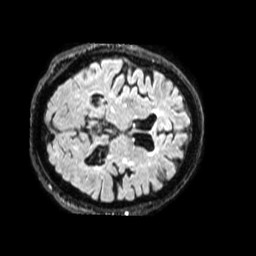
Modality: FLAIR
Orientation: axial
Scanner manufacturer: philips
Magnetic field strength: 1.5 T
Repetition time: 4.8 s
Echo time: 0.3364 s